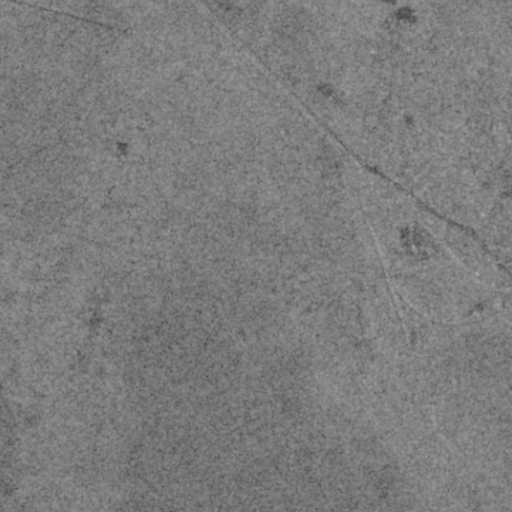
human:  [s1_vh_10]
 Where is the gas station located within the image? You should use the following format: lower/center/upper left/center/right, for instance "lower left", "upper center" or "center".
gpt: The gas station is located in the center right of the image.
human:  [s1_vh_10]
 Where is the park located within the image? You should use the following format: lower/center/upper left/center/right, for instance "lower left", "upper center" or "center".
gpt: The park is located in the upper right of the image.
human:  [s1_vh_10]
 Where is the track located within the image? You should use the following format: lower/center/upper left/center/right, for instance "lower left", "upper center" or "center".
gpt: There is no track in the image.

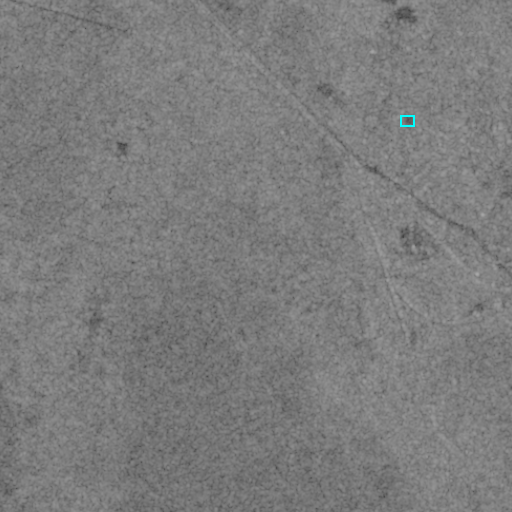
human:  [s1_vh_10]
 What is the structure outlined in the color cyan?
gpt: The structure outlined in cyan is a park.
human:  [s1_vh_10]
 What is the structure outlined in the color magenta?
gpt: There is no magenta outline.